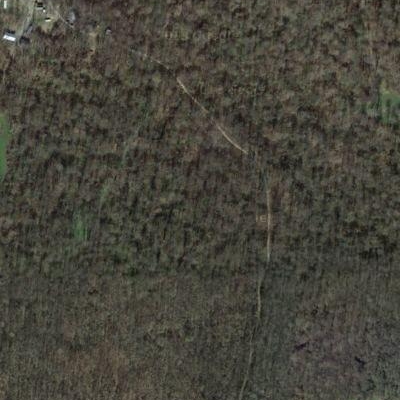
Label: Forest